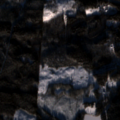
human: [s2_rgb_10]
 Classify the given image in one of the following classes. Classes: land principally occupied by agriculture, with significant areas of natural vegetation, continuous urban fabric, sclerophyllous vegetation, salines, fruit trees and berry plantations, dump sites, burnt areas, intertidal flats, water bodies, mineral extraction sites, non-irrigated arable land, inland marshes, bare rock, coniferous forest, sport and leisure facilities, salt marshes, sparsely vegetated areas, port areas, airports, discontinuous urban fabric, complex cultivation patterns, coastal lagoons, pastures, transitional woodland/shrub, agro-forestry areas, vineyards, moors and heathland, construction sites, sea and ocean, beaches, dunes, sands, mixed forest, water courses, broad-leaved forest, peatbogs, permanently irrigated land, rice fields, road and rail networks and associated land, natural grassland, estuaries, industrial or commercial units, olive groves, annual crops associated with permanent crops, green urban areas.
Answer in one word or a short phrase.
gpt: coniferous forest, mixed forest, transitional woodland/shrub